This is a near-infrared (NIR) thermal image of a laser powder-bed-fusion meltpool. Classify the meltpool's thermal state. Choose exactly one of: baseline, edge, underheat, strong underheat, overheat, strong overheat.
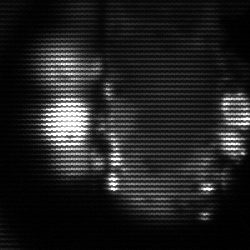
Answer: strong underheat